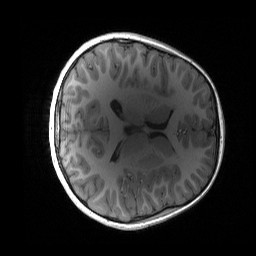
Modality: T1w
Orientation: axial
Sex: female
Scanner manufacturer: siemens
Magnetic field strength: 3 T
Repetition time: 1.9 s
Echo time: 0.00243 s